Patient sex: M
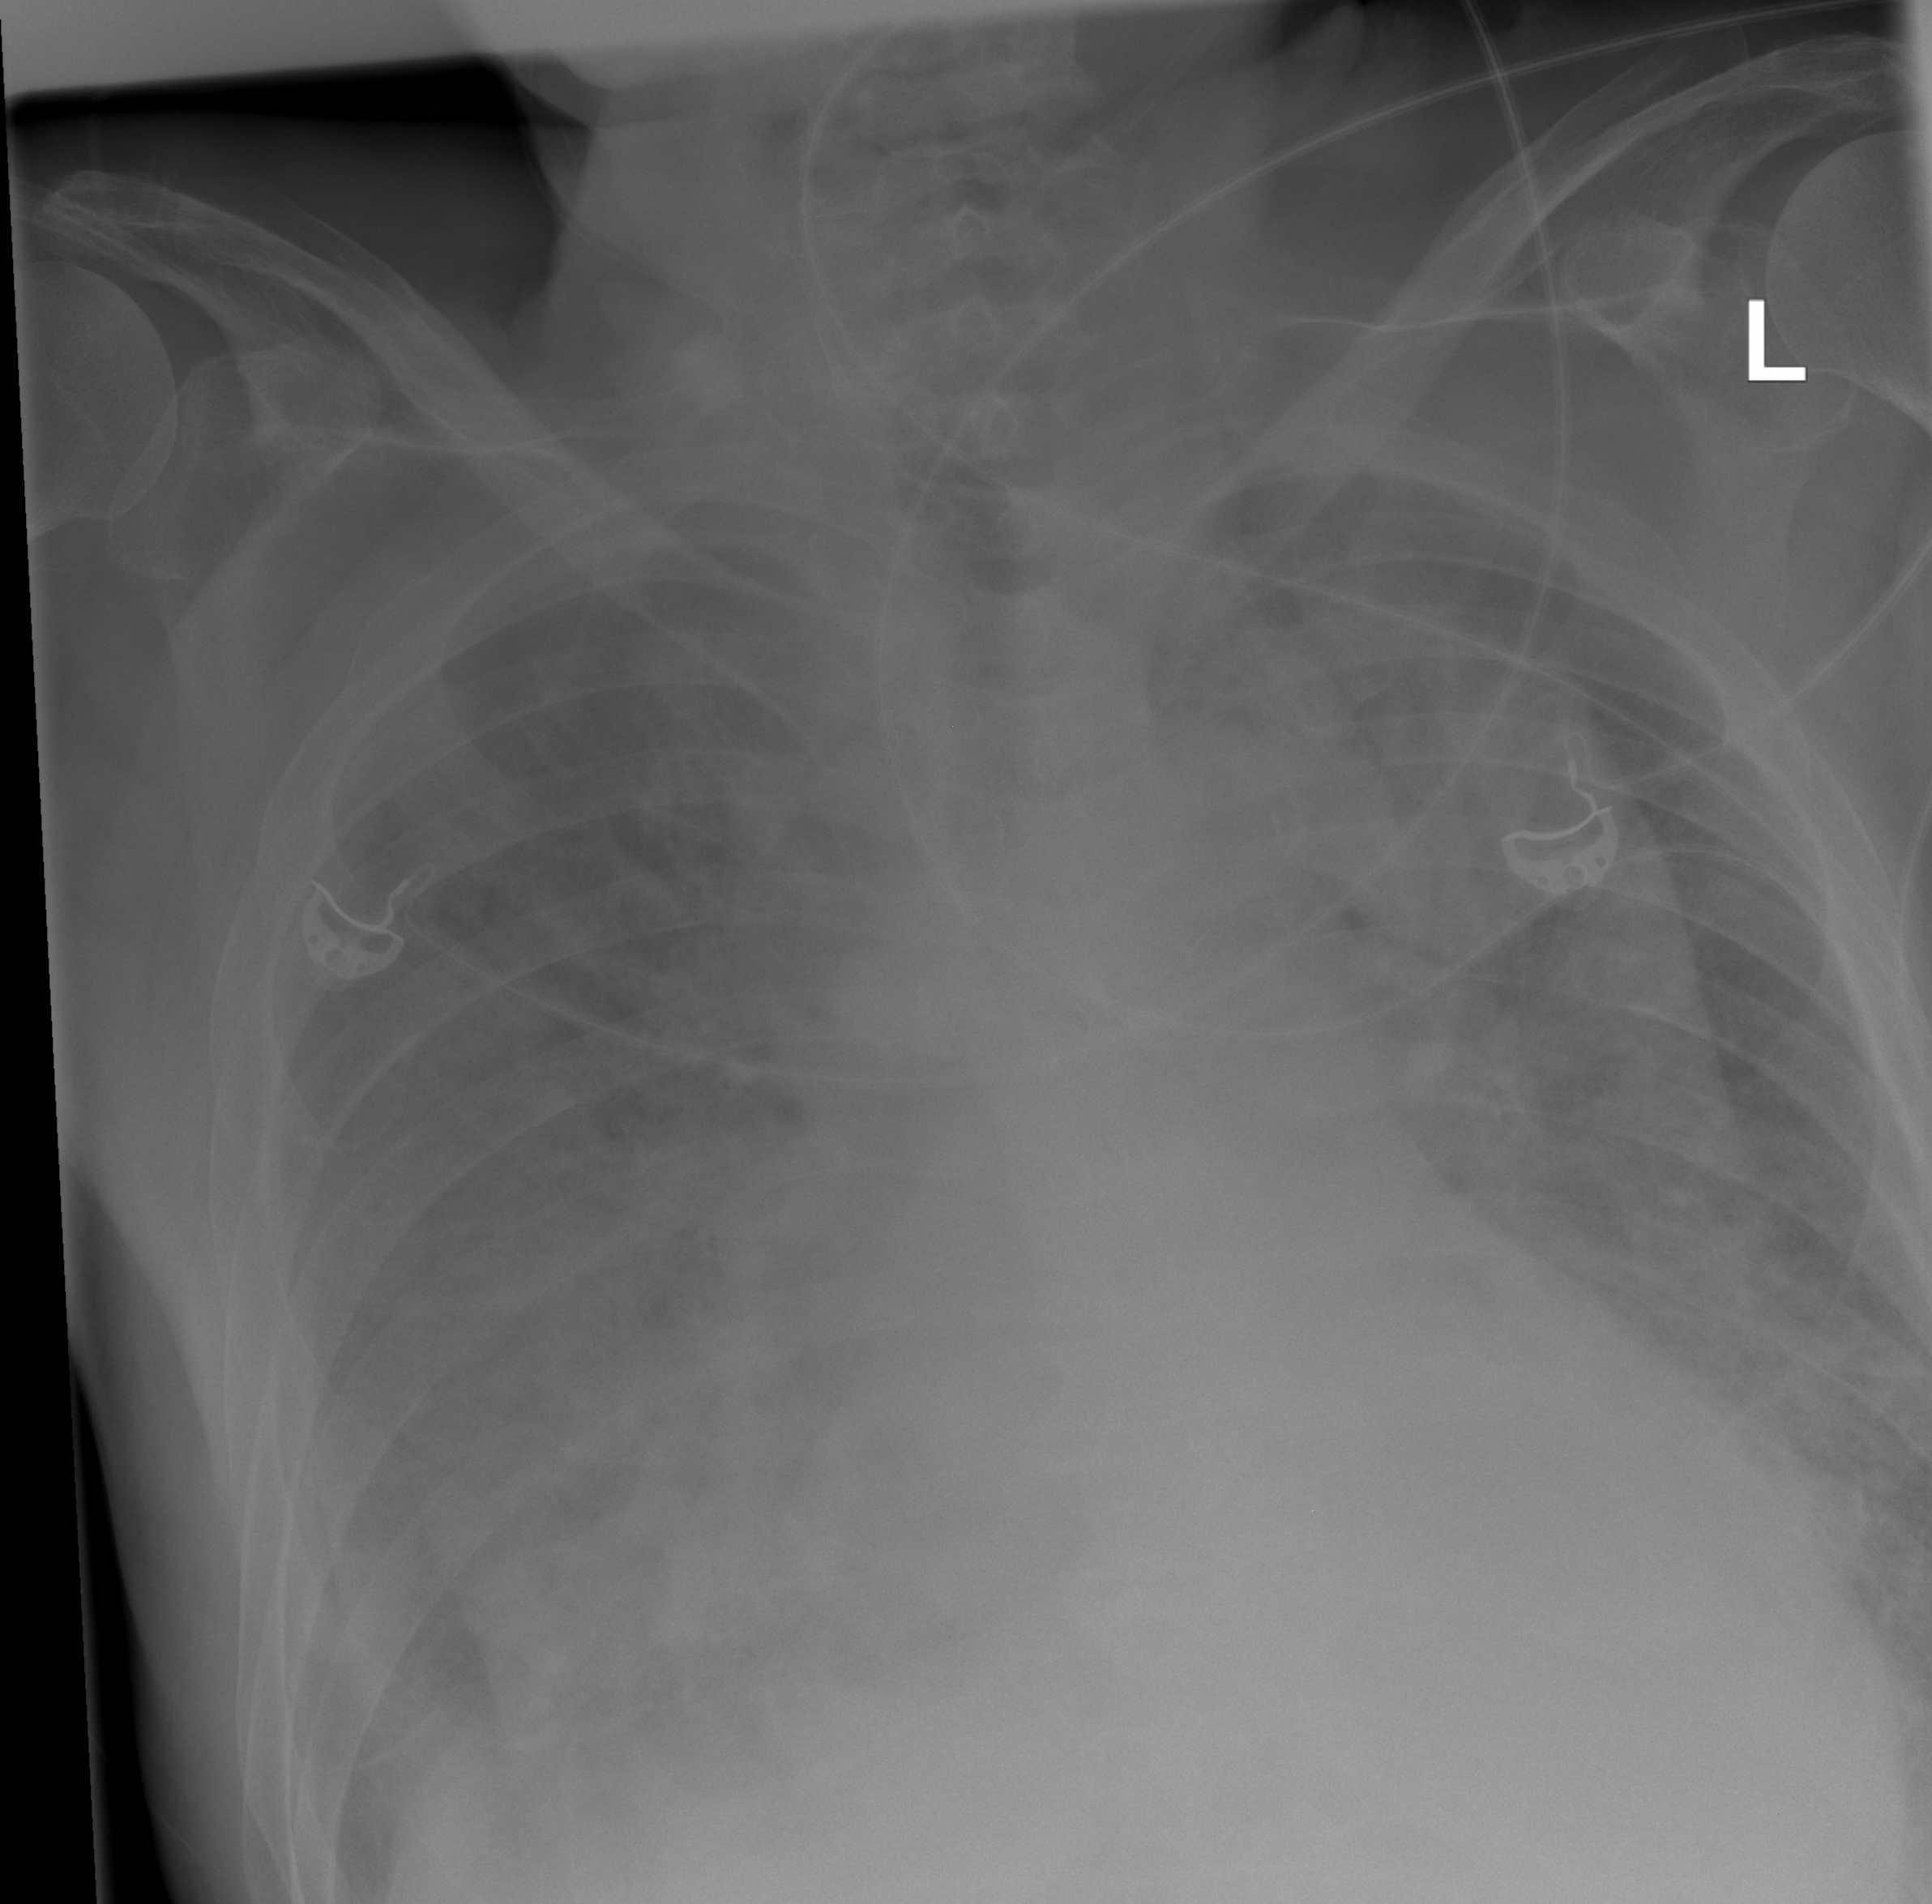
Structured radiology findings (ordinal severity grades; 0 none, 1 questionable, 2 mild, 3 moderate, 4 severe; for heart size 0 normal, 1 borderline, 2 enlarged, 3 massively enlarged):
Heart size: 2
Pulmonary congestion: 3
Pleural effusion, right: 2
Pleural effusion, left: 2
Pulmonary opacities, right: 3
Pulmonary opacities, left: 2
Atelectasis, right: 2
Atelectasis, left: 2